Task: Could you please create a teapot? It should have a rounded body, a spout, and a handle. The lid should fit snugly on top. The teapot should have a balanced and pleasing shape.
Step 84:
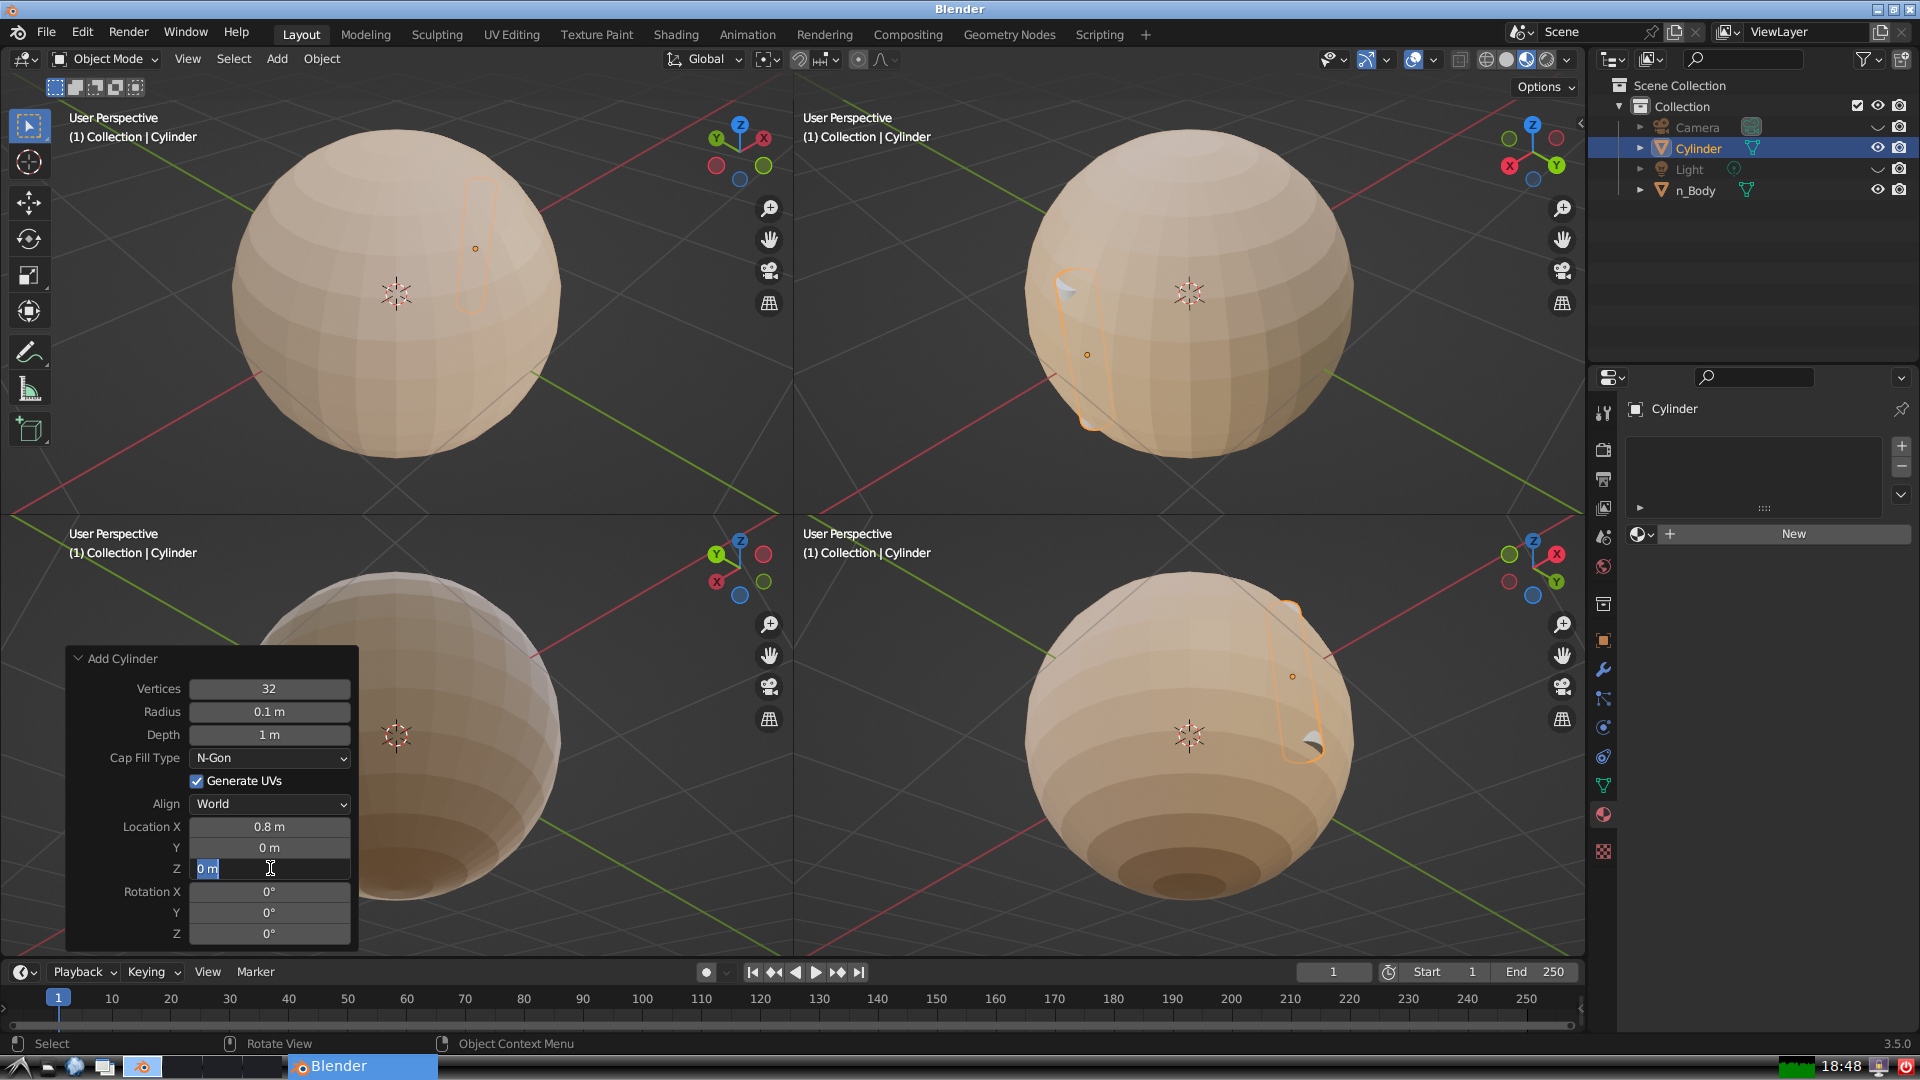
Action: input_text: 0.4